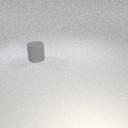
large gray rubber cylinder